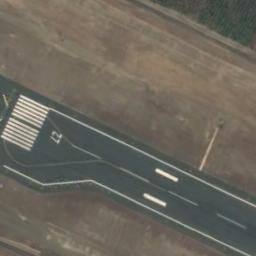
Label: runway